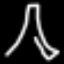
Label: The Eiffel Tower